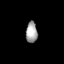
Tissue: prostate
Cell type: Myeloid cells
Senescence score: 0.3521
Nuclear area (px): 236
Mean DAPI intensity: 163.886